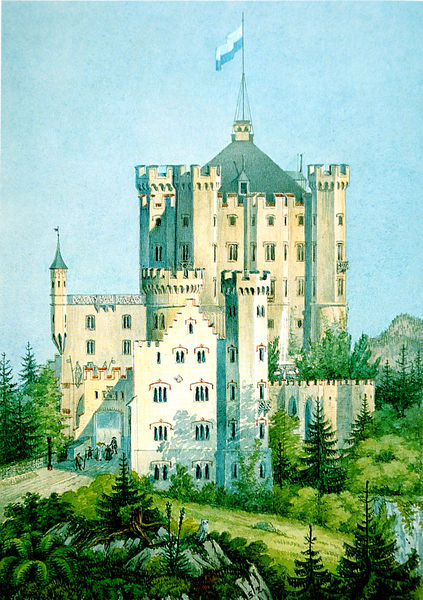
Titel: Schloß Hohenschwangau in Füssen mit projektiertem Fürstenbau
Künstler: Georg Friedrich Ziebland
Standort: München
Institution: Bayerische Staatsbibliothek
Schlagwörter: baum, berg, blau, felsen, himmel, schatten, wasser, weiß, aquarell, bäume, fluss, gelb, grün, landschaft, menschen, ocker, see, ufer, braun, bunt, fenster, frankreich, grau, hintergrund, laterne, licht, orange, strasse, türkis, zeichnung, anlage, dach, gras, park, schloss, weg, wiese, leute, malerei, architektur, stein, steine, bild, öl, horizont, hügel, natur, wind, brücke, brüstung, büsche, sonne, pflanzen, england, wald, wasserfall, turm, hellblau, himmelblau, farbig, papier, ansicht, fassade, passanten, fahne, flagge, mast, berge, gebirge, giebel, mauer, grafik, graphik, naiv, böschung, romantik, tannen, staffage, wehen, lanze, farn, geländer, tor, zinnen, erker, burg, bayern, türmchen, türme, palast, torbogen, alpen, idyll, traum, stich, koloriert, tanne, entwurf, sonnig, portal, risalit, gotisch, ländlich, romantisch, märchen, romanik, nadelbäume, historismus, wächter, graben, etagen, nadelholz, planzen, kulisse, kupferstich, stockwerke, burggraben, ludwig, bewaldung, aufriss, profanbau, blauweiß, wehrbau, eklektizismus, ecktürme, neogotik, prachtvoll, neugotik, flage, zugbrücke, ludwig ii, burm, eckturm, fanne, gewässel, herrschaftssitz, kini, ludwig der 2te, ludwig ii., märchenschloss, neuschwannstein, neuschwanstein, schloss neuschwanstein, tomantik, verteidigungsburg, waöd, böhmen, weißblau, tschechien, fenstergruppe, idealansicht